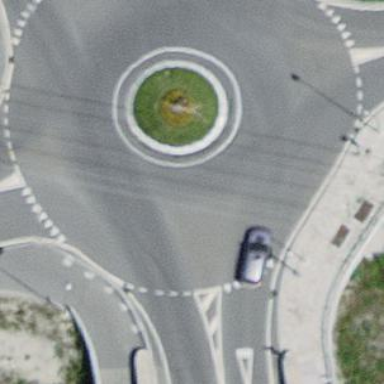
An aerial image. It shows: Tertiary road made of asphalt leading to roundabout junction.